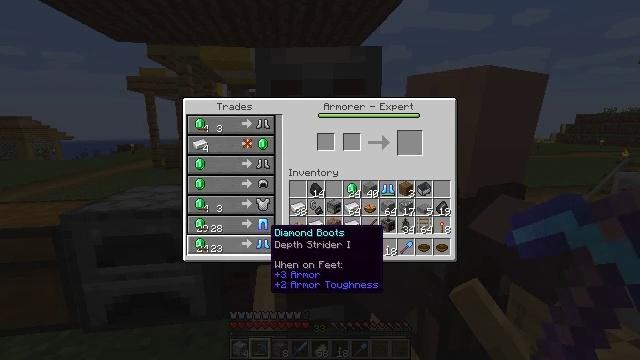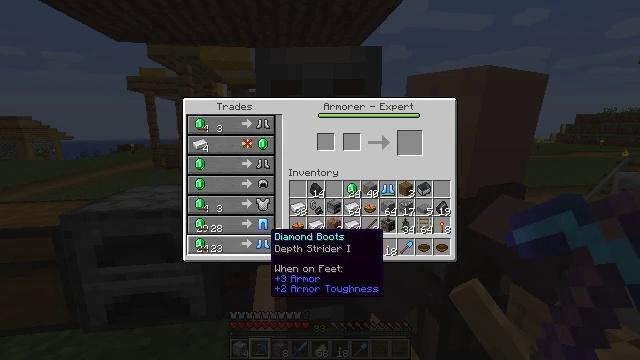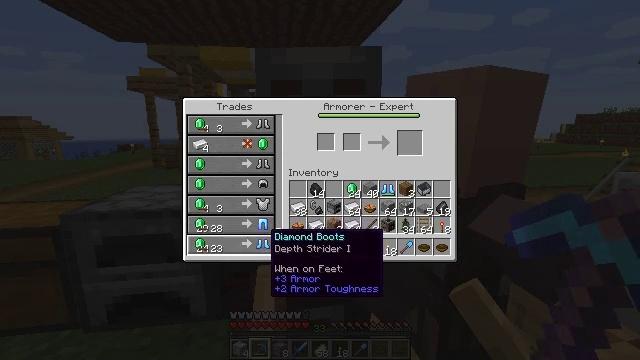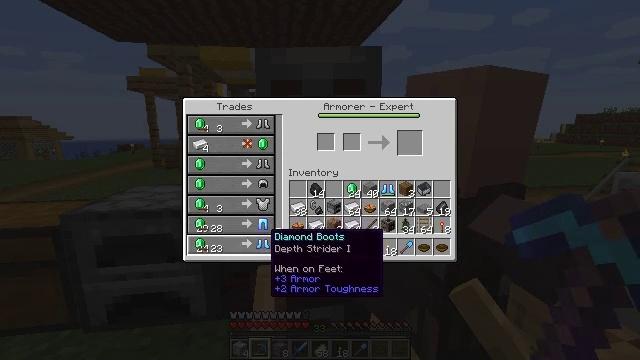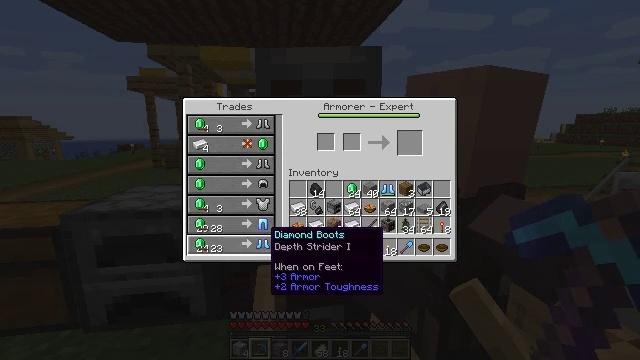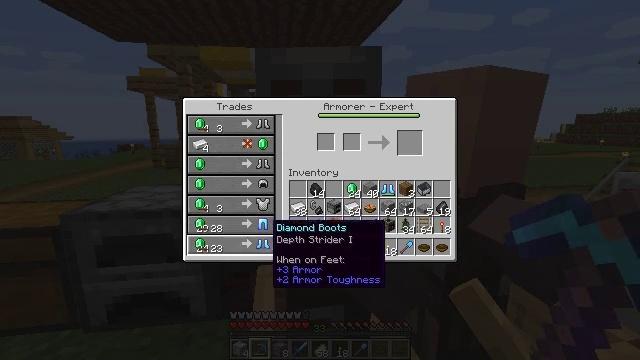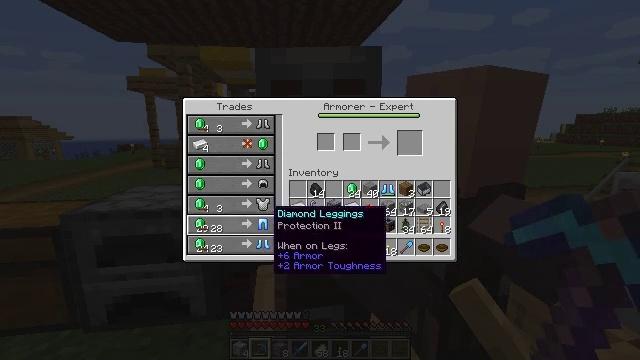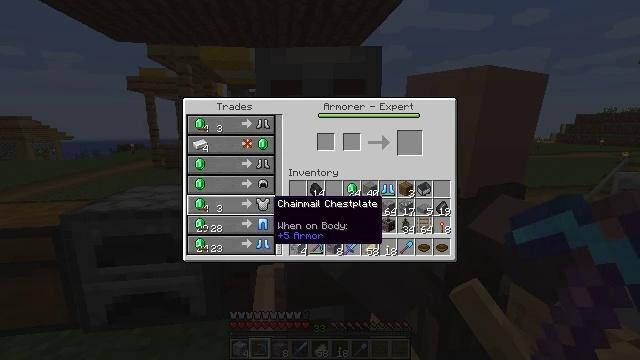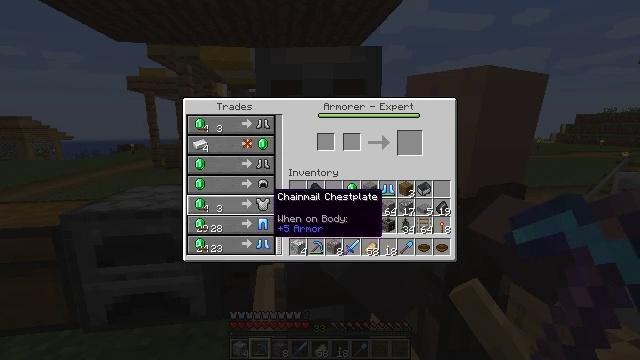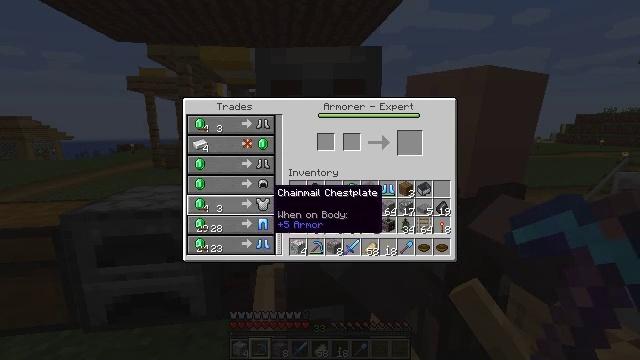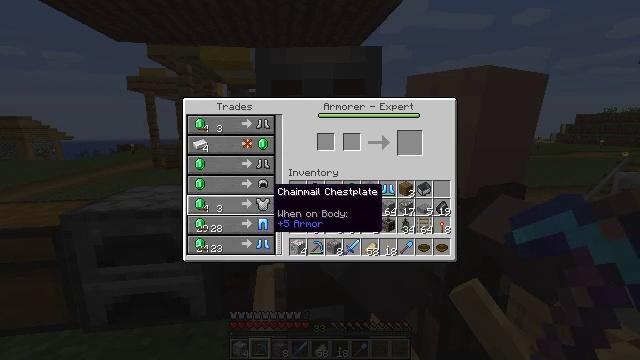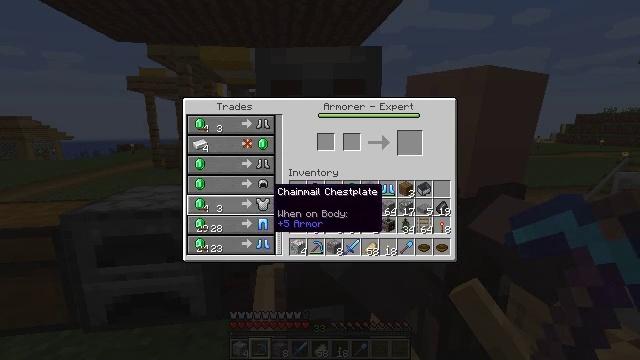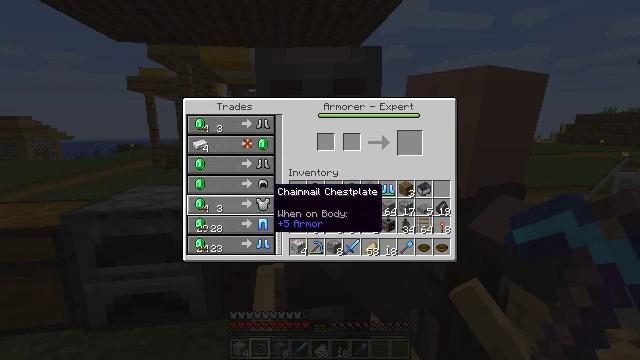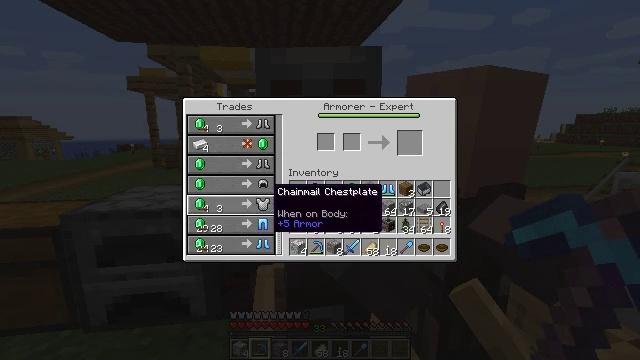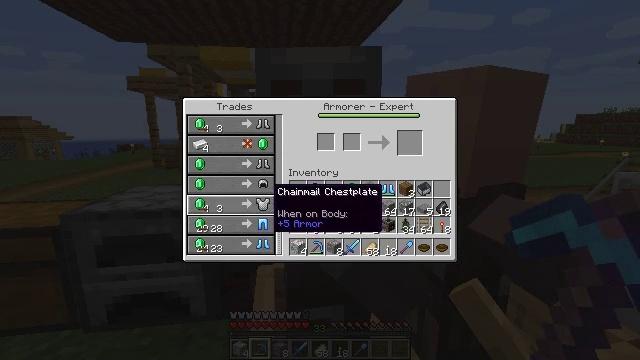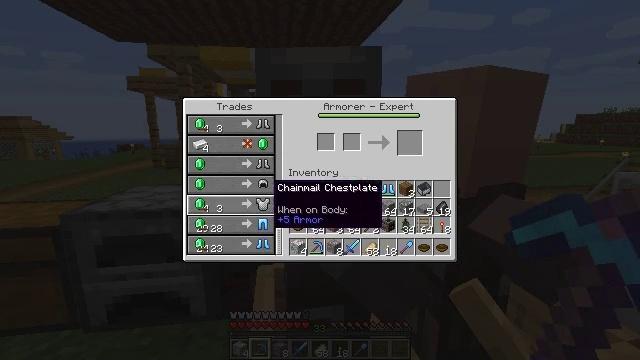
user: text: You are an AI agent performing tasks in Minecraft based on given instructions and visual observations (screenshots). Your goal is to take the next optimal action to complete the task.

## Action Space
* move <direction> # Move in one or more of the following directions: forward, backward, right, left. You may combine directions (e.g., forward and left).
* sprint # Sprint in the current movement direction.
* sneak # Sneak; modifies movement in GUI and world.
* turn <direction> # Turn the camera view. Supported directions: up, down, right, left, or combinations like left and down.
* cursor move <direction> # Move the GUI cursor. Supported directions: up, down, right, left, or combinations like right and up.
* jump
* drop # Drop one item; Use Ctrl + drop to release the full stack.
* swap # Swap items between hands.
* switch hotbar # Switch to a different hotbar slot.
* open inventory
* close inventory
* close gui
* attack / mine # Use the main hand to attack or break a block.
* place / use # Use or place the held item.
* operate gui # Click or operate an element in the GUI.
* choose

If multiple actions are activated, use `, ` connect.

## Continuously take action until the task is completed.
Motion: motion action
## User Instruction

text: Use materials to craft a chainmail chestplate.
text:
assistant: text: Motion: no_op
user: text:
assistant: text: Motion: no_op
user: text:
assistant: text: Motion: no_op
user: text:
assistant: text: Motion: no_op
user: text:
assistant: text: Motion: cursor move up
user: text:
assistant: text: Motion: cursor move up
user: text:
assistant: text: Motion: cursor move up
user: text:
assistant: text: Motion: cursor move up
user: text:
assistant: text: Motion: no_op
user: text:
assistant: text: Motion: no_op
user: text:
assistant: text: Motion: no_op
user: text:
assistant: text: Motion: no_op
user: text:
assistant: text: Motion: no_op
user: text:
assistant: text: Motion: no_op
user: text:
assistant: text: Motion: no_op
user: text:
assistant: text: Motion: cursor move up
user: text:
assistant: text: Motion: cursor move up
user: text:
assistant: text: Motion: no_op
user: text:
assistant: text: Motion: cursor move right and up
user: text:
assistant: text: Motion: cursor move right
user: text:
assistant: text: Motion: cursor move right
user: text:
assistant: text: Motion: no_op
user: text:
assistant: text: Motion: no_op
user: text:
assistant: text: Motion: no_op
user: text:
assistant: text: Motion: no_op
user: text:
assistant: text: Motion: no_op
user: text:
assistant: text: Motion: cursor move right
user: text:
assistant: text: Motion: no_op
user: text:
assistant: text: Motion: no_op
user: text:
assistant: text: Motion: no_op